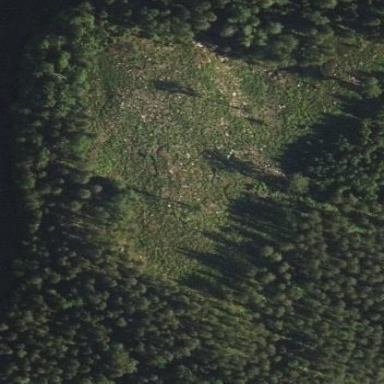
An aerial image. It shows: Clearcut area with scrub vegetation.